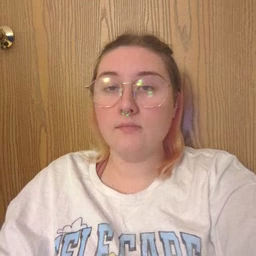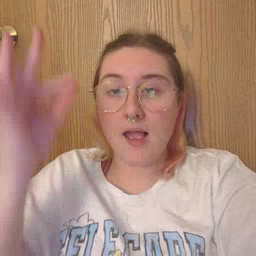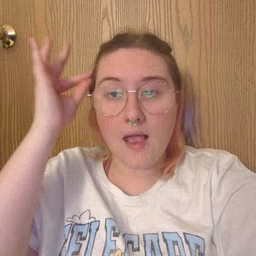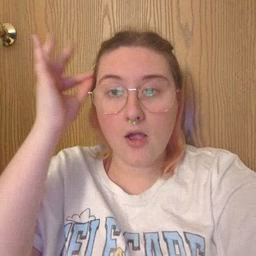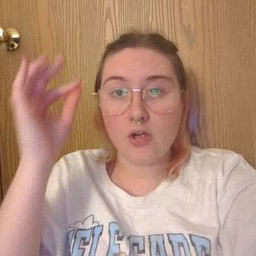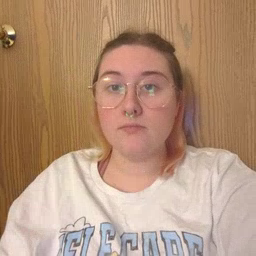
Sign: hair